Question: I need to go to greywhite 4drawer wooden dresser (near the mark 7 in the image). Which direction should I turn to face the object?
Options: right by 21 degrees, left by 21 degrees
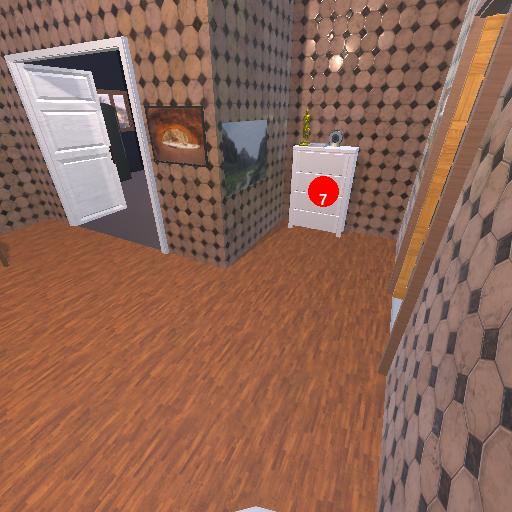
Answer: right by 21 degrees